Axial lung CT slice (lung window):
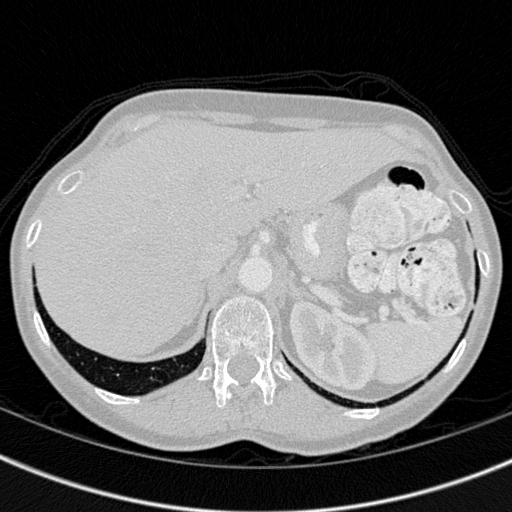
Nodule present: no